九年级 · 组合几何学
给出下面四个命题, 其中真命题是 $(\quad)$
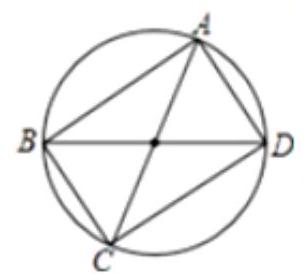
A. 平分弦的直径垂直于这条弦, 并且平分这条弦所对的弧;

B. 从圆外一点可以引圆的两条切线, 则这两条切线相等;

C. 在同圆或等圆中，圆心角的度数是圆周角的度数的两倍;

D. 如下图, 顺次连接圆的任意两条直径的端点, 所得的四边形一定是矩形.
答案: D
解析: A.平分(非直径)弦的直径垂直于这条弦, 并且平分这条弦所对的弧, 所以此命题不正确;

B.从圆外一点可以引圆的两条切线, 则这两条切线长相等, 所以此命题不正确;

C. 在同圆或等圆中, 同弧或等弧所对的圆心角的度数是它所对的圆周角的两倍, 所以此命题不正确;

D. 根据对角线相等且相互平分的四边形是矩形可判断此命题正确.

故旋 $D$.